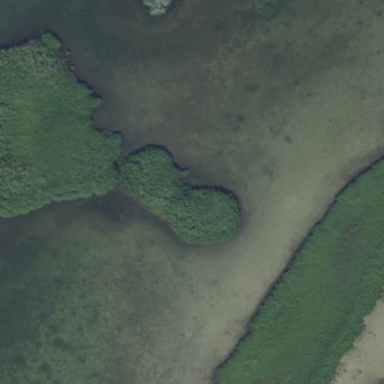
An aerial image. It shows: Wetland area with mangrove vegetation.